Question: I'm now implementing an application, whith iOS SDK 6.0, and i've got a problem.
When i'm opening for the first time my UIViewcontroller where i implemented some NSNotificationCenter to detect when the user is clicking on the home button, it looks like working when i try to click on the home button and go back to my app'. But the problem is, when i'm on my UIViewcontroller, and i go to another, get back to this UIViewcontroller and try to click on the home button, the app' looks like crashing.
This is my code :
'''
In the viewDidLoad function :
[[NSNotificationCenter defaultCenter] addObserver: self
selector: @selector(ApplicationEnteringBackground)
name: UIApplicationDidEnterBackgroundNotification
object: nil];
[[NSNotificationCenter defaultCenter] addObserver: self
selector: @selector(ApplicationEnteringForeground)
name: UIApplicationWillEnterForegroundNotification
object: nil];
'''
And i just implemented to methods :
'''
-(void)ApplicationEnteringBackground
{
...
}
-(void)ApplicationEnteringForeground
{
...
}
'''
The problem looks like this :

Thanks for your help =)
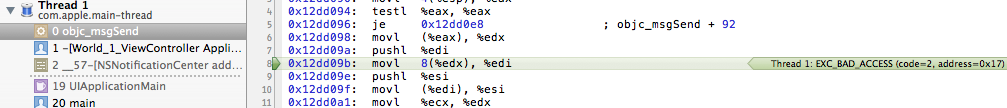
Answer: Make sure that you are removing observer when your first view controller is destroyed
[[NSNotificationCenter defaultCenter] removeObserver:self];